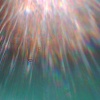
Label: sunburn